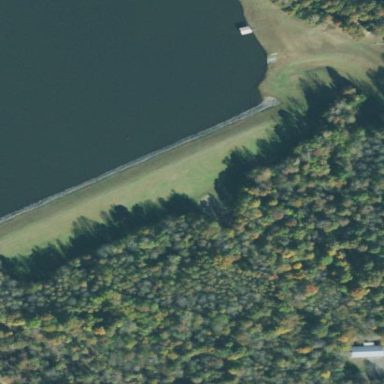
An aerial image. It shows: Dam across waterway.